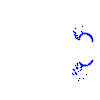
Particle: kaon